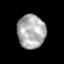
Tissue: prostate
Cell type: Epithelial cells
Senescence score: 0.357
Nuclear area (px): 925
Mean DAPI intensity: 172.775